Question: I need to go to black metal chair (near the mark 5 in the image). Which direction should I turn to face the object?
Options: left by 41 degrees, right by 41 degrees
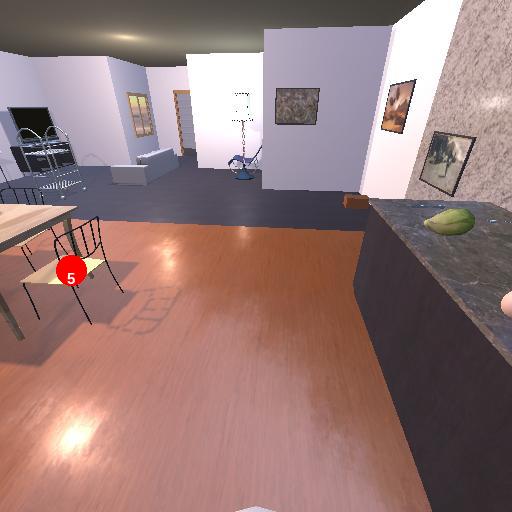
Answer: left by 41 degrees